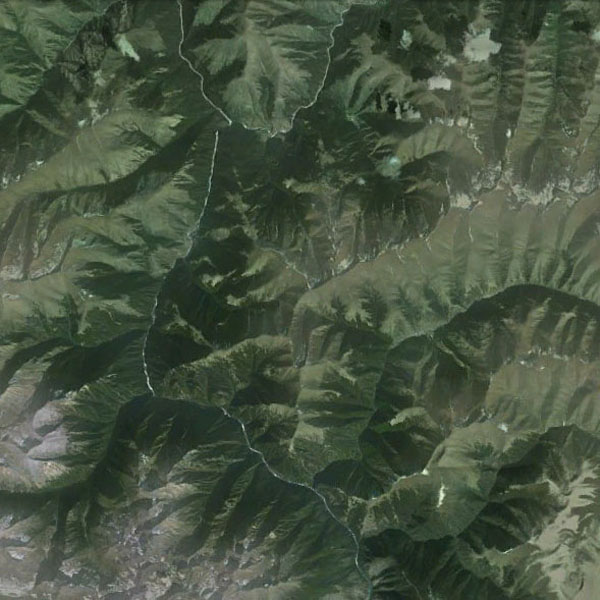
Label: Mountain